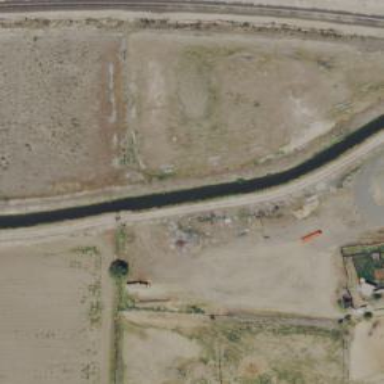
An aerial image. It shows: Canal.